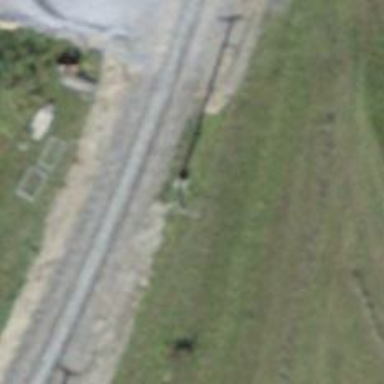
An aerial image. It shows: Power pole.